Interaction volume radius: 5 \u00c5
Interaction volume height: 20 \u00c5
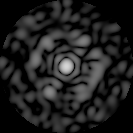
Disorder parameter: 0.8422